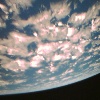
Label: cloud